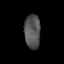
Tissue: skin
Cell type: Epithelial cells
Senescence score: 0.2314
Nuclear area (px): 534
Mean DAPI intensity: 84.247